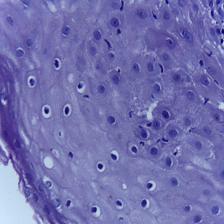
Diagnosis: Normal